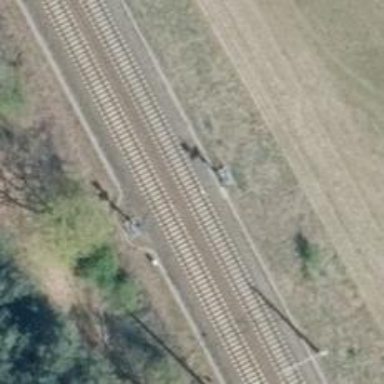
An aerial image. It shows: Railway signal.